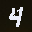
Label: 4